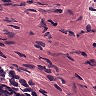
Metastatic tissue present: no